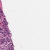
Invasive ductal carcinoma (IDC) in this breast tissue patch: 0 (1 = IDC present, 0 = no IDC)